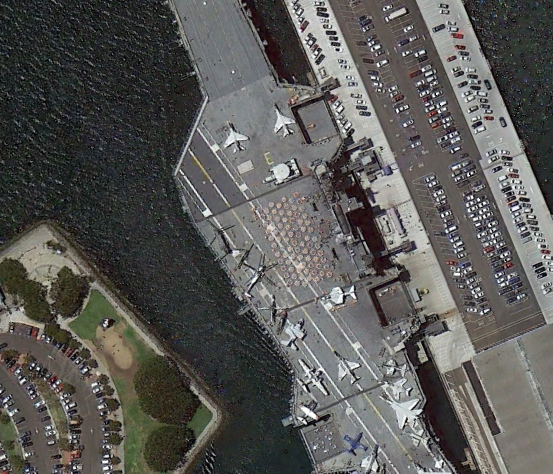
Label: aircraft_carrier